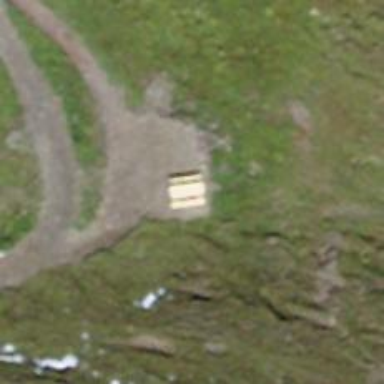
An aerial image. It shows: Picnic table located in leisure land area.